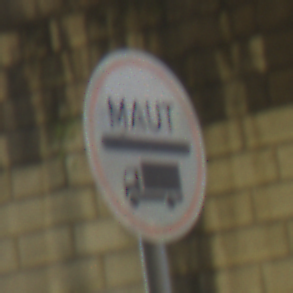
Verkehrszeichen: Mautpflicht
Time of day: Midday
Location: Outdoor (Urban)
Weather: Clear
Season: NotSpecified
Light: Natural